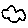
Label: cloud